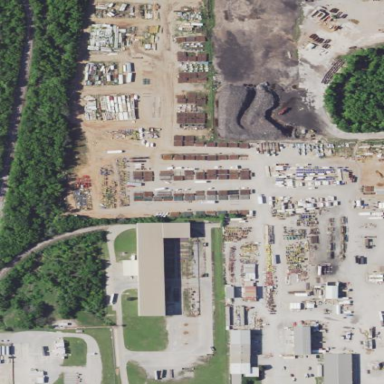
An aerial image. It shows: Industrial area.